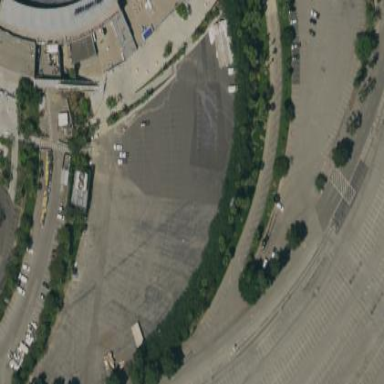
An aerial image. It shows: Parking area with surface.